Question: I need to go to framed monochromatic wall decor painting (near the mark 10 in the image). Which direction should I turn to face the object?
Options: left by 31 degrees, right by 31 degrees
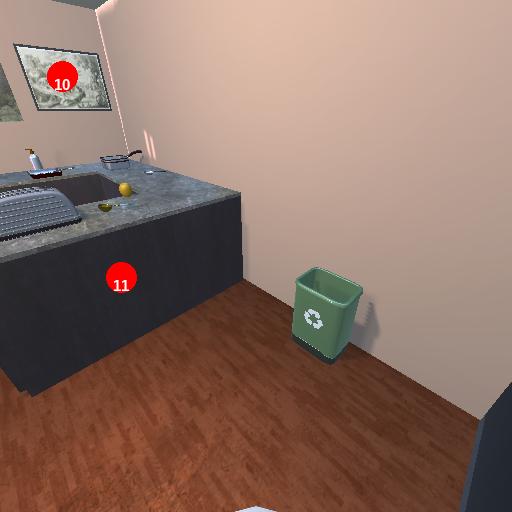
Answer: left by 31 degrees